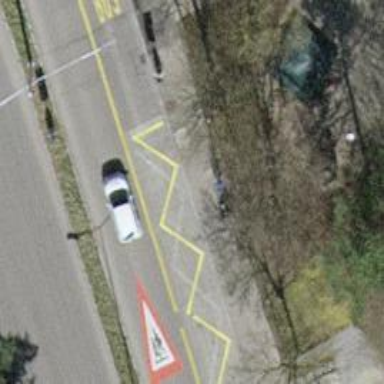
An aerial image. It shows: Bus stop for trolleybuses with designated stop position for public transport.